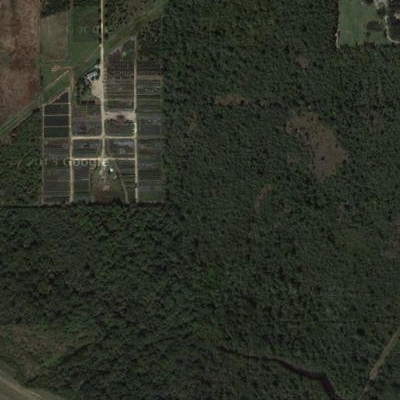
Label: Forest